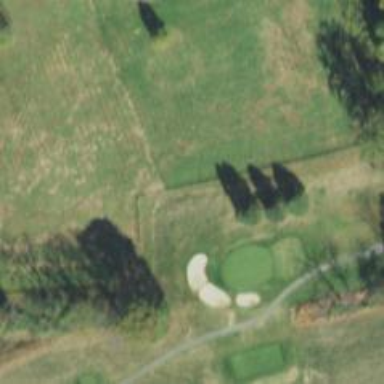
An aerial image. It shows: Golf hole.